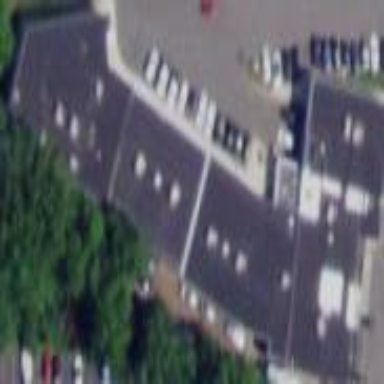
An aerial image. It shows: Building housing car shop.